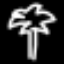
Label: palm tree